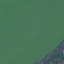
Land use / land cover: SeaLake